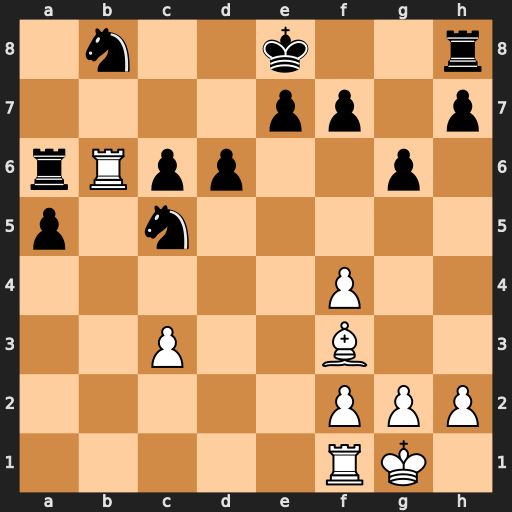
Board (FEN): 1n2k2r/4pp1p/rRpp2p1/p1n5/5P2/2P2B2/5PPP/5RK1
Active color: w
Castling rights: k
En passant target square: -
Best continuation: Rxb8+ Kd7 Rxh8